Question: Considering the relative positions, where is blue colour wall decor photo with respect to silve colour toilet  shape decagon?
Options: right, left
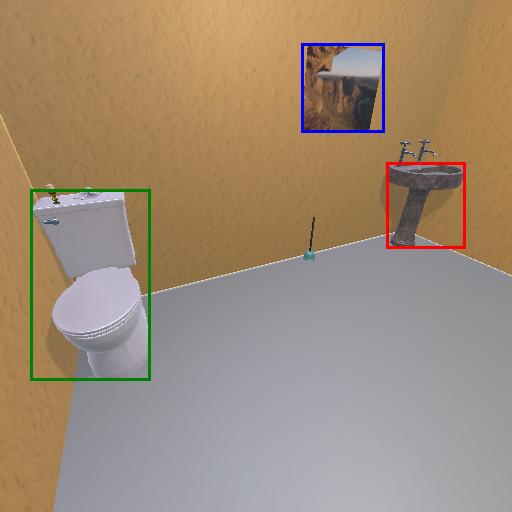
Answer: right